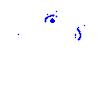
Particle: electron